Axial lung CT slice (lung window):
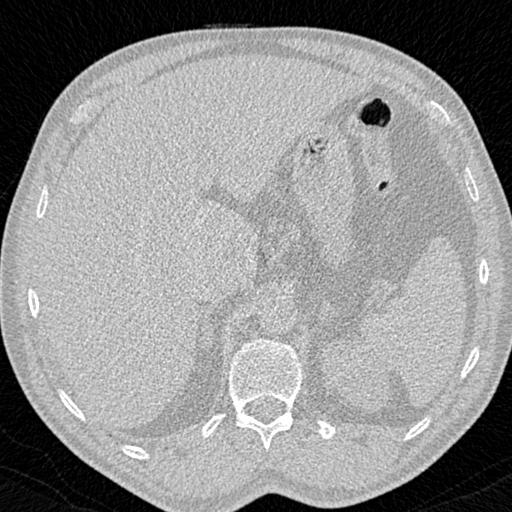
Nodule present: no